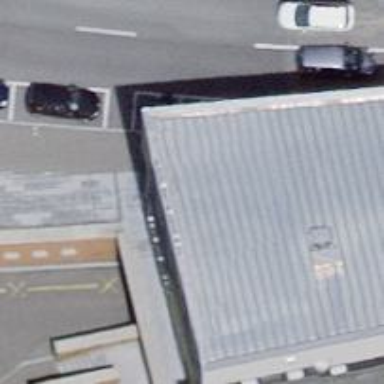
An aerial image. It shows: Bank.